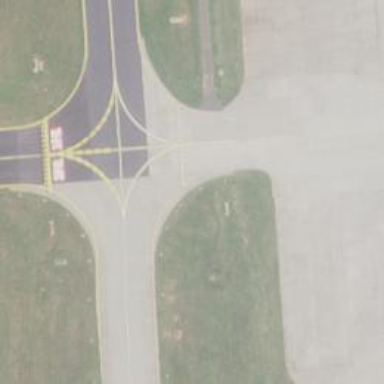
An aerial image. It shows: View of taxiway at the airport.